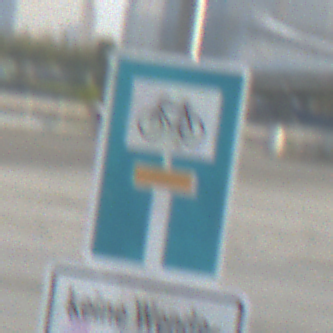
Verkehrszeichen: SackgasseRadverkehrDurchlaessig
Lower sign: HinweisGeaenderteVorfahrtVerkehrsfuehrungVerkehrsregelung3
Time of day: SunriseSunset
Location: Outdoor (Urban)
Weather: Clear
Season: NotSpecified
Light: Natural